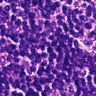
Metastatic tissue present: no